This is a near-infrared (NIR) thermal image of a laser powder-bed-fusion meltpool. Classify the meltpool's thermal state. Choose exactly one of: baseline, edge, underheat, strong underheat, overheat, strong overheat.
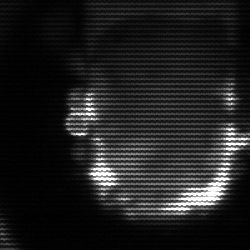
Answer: baseline